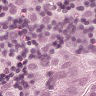
Metastatic tissue present: yes